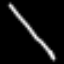
Label: line